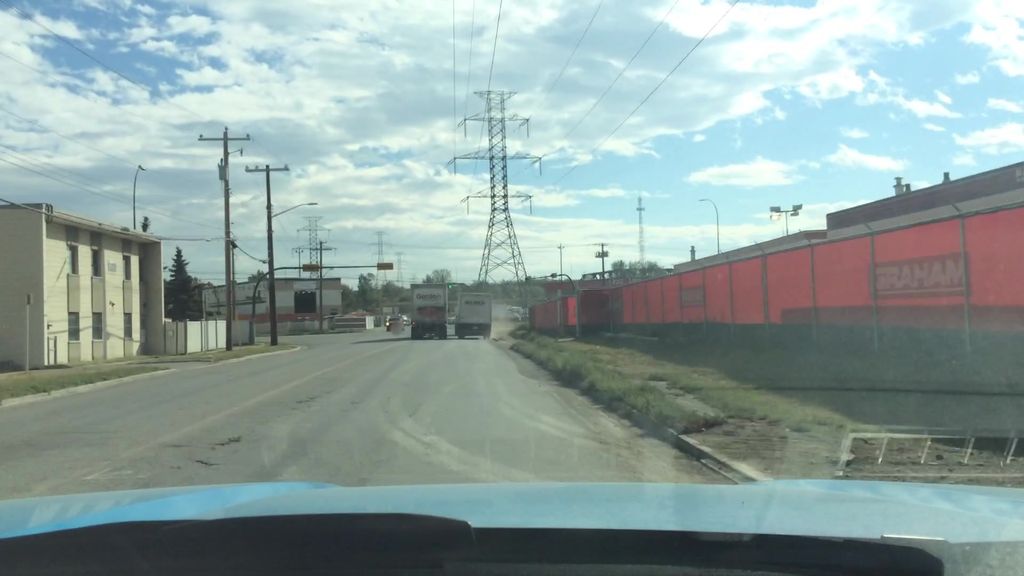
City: calgary